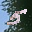
Label: 5